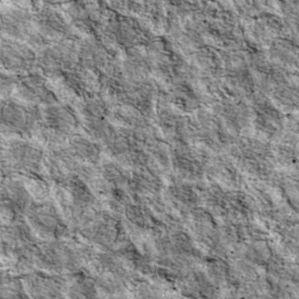
Label: non_frost